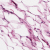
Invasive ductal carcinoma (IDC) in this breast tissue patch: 0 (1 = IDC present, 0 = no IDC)